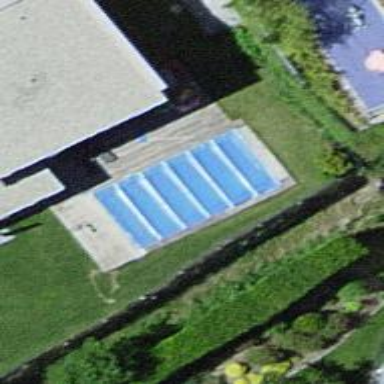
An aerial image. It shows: Swimming pool located in leisure land.